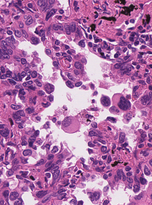
Tumor epithelial tissue: yes
Tumor-associated stroma tissue: no
Normal tissue: no